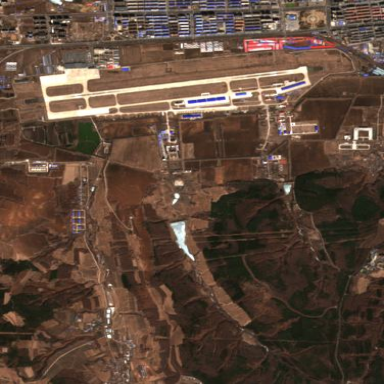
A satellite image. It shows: International aerodrome airport.